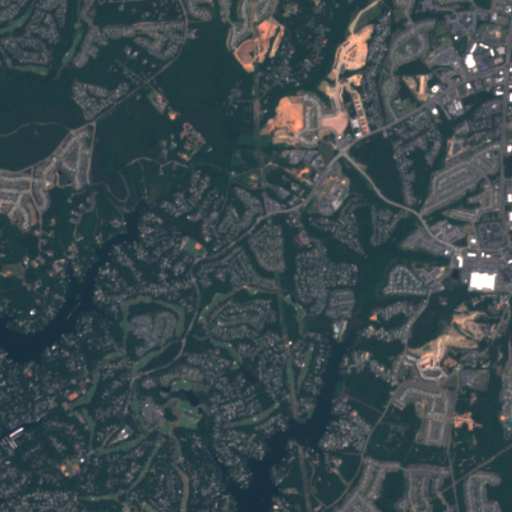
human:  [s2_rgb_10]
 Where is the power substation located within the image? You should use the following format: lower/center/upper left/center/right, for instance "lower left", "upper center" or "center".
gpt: The power substation is located in the center of the image.
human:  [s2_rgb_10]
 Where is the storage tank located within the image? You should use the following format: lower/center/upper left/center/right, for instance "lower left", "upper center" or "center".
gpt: The storage tank is located in the lower left of the image.
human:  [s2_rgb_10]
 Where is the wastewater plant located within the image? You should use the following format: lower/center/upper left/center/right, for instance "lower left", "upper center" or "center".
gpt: The wastewater plant is located in the lower left of the image.
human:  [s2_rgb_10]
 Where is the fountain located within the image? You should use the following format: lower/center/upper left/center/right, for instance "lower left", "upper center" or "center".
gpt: The fountain is located in the center of the image.
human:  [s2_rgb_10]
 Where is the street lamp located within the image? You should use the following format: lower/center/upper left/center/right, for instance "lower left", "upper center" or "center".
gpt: The street lamp is located in the center right of the image.
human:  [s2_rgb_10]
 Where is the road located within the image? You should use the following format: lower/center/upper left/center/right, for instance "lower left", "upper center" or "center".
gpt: There is no road in the image.